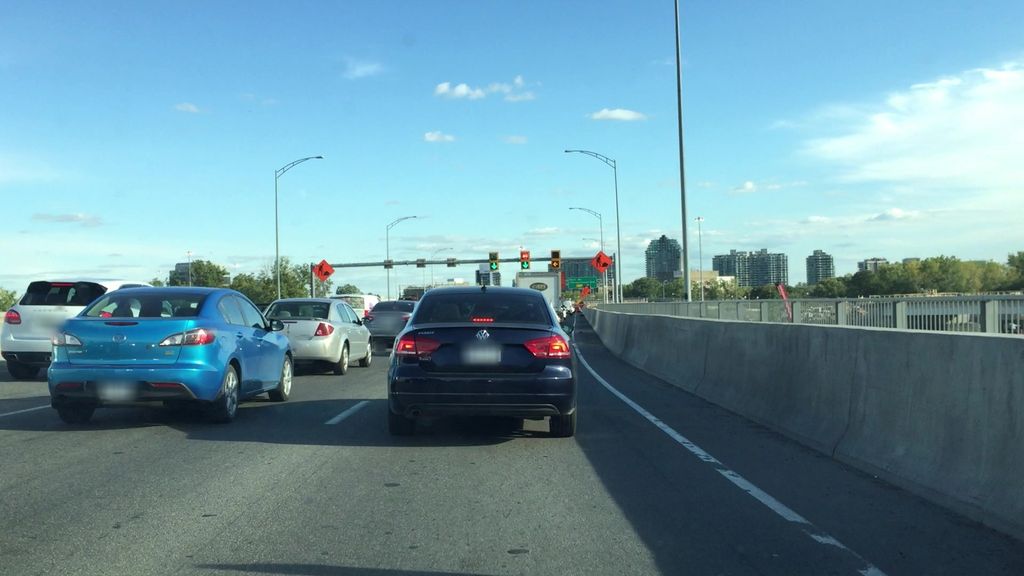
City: montreal